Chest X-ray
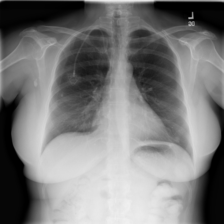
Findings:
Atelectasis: negative
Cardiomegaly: negative
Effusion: negative
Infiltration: negative
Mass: negative
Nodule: positive
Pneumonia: negative
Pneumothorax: negative
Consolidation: negative
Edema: negative
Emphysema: negative
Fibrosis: negative
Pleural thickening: negative
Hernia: negative